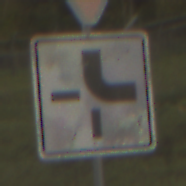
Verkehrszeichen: VerlaufVorfahrtsstrasse4
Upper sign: VorfahrtGewaehren
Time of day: SunriseSunset
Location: Outdoor (Nature)
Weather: PartlyCloudy
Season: NotSpecified
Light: Natural